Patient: sex F, age 58
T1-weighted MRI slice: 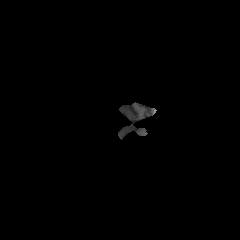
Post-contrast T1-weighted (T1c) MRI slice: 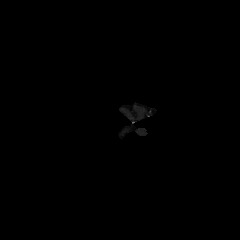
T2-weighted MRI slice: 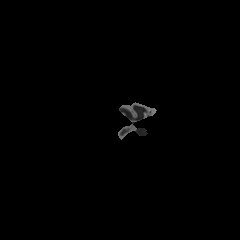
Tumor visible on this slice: no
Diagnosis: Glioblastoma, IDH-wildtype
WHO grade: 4